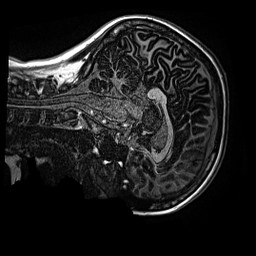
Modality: MP2RAGE
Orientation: sagittal
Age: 14
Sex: female
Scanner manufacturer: siemens
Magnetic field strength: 3 T
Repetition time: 4 s
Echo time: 0.00299 s